Question: We know that default shape of Activities is rectangular in Android. I have made a modal activity using the following style:
'''
<style name="Theme.TransparentD0" parent="android:Theme">
<item name="android:windowIsTranslucent">true</item>
<item name="android:windowBackground">@color/semi_transparentD0</item>
<item name="android:windowContentOverlay">@null</item>
<item name="android:windowNoTitle">true</item>
<item name="android:windowIsFloating">true</item>
<item name="android:backgroundDimEnabled">false</item>
</style>
'''

Now I have a rectangular modal Activity. Is it possible to create a modal Activity? How?
I mean I want to change the shape of my modal Activity to .
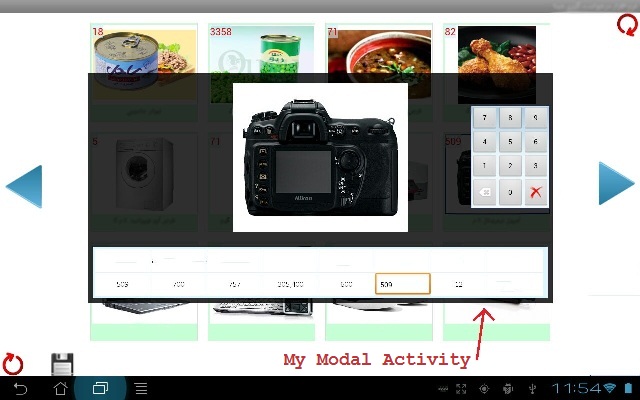
Answer: You can create 'Dialog' based 'Activity'.
Set theme for your 'Activity' in 'AndroidManifest.xml':
'''
<android:name="YourActivity"
...
android:theme="@android:style/Theme.Dialog"/>
'''
in 'YourActivity class' create your carousel 'Gallery'
:

'''
<?xml version="1.0" encoding="utf-8"?>
<RelativeLayout xmlns:android="http://schemas.android.com/apk/res/android"
xmlns:app="http://schemas.android.com/apk/res/com.sits.TaxiMoldova"
android:layout_width="match_parent"
android:layout_height="match_parent"
android:orientation="vertical"
android:background="@android:color/transparent">
<ImageView
android:layout_width="wrap_content"
android:layout_height="wrap_content"
android:id="@+id/backgroundCircleImage"
android:background="@drawable/bg"
android:layout_centerInParent="true"/>
<LinearLayout
android:orientation="vertical"
android:layout_width="100dp"
android:layout_height="100dp"
android:layout_centerInParent="true"
android:id="@+id/contentLayout"
android:background="@android:color/transparent">
<Button
android:layout_width="fill_parent"
android:layout_height="wrap_content"
android:text="button 1"
android:id="@+id/button"/>
<Button
android:layout_width="wrap_content"
android:layout_height="wrap_content"
android:text="button 2"
android:id="@+id/button1"
android:layout_gravity="center"/>
</LinearLayout>
</RelativeLayout>
'''

Background black, 100%. Instead of that black background would be your Activity (parent of Modal Activity).
This is the idea, play around with the proportions and everything will be fine :)